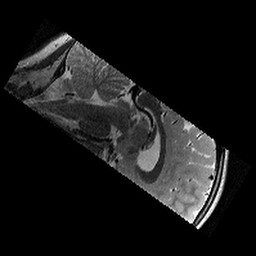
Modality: T2w
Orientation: sagittal
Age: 11
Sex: female
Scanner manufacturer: siemens
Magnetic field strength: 3 T
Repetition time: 9.23 s
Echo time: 0.067 s